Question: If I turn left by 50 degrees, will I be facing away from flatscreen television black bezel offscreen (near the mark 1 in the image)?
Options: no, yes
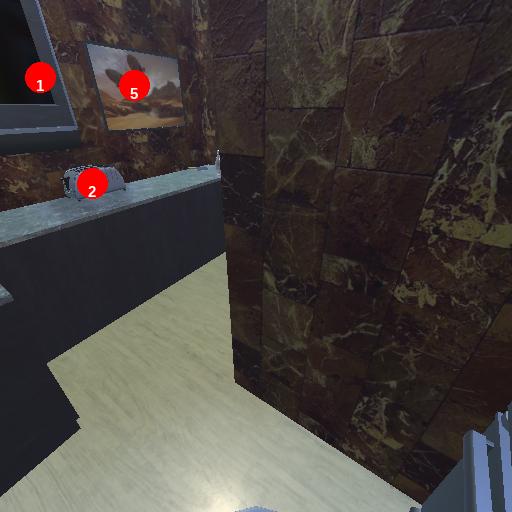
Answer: no